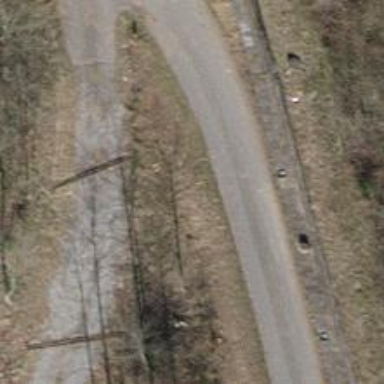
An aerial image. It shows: Asphalt track with grade1 quality.